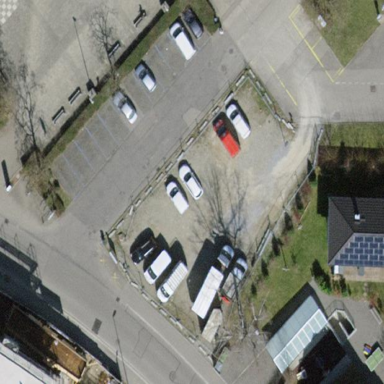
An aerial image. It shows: Parking area with fine gravel surface.